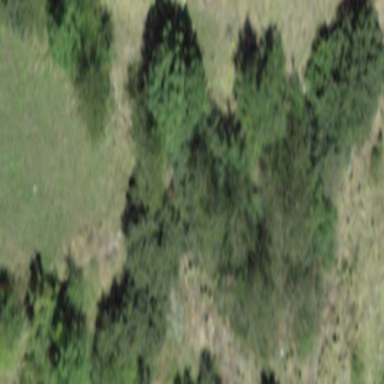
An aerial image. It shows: Forest area.